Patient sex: M
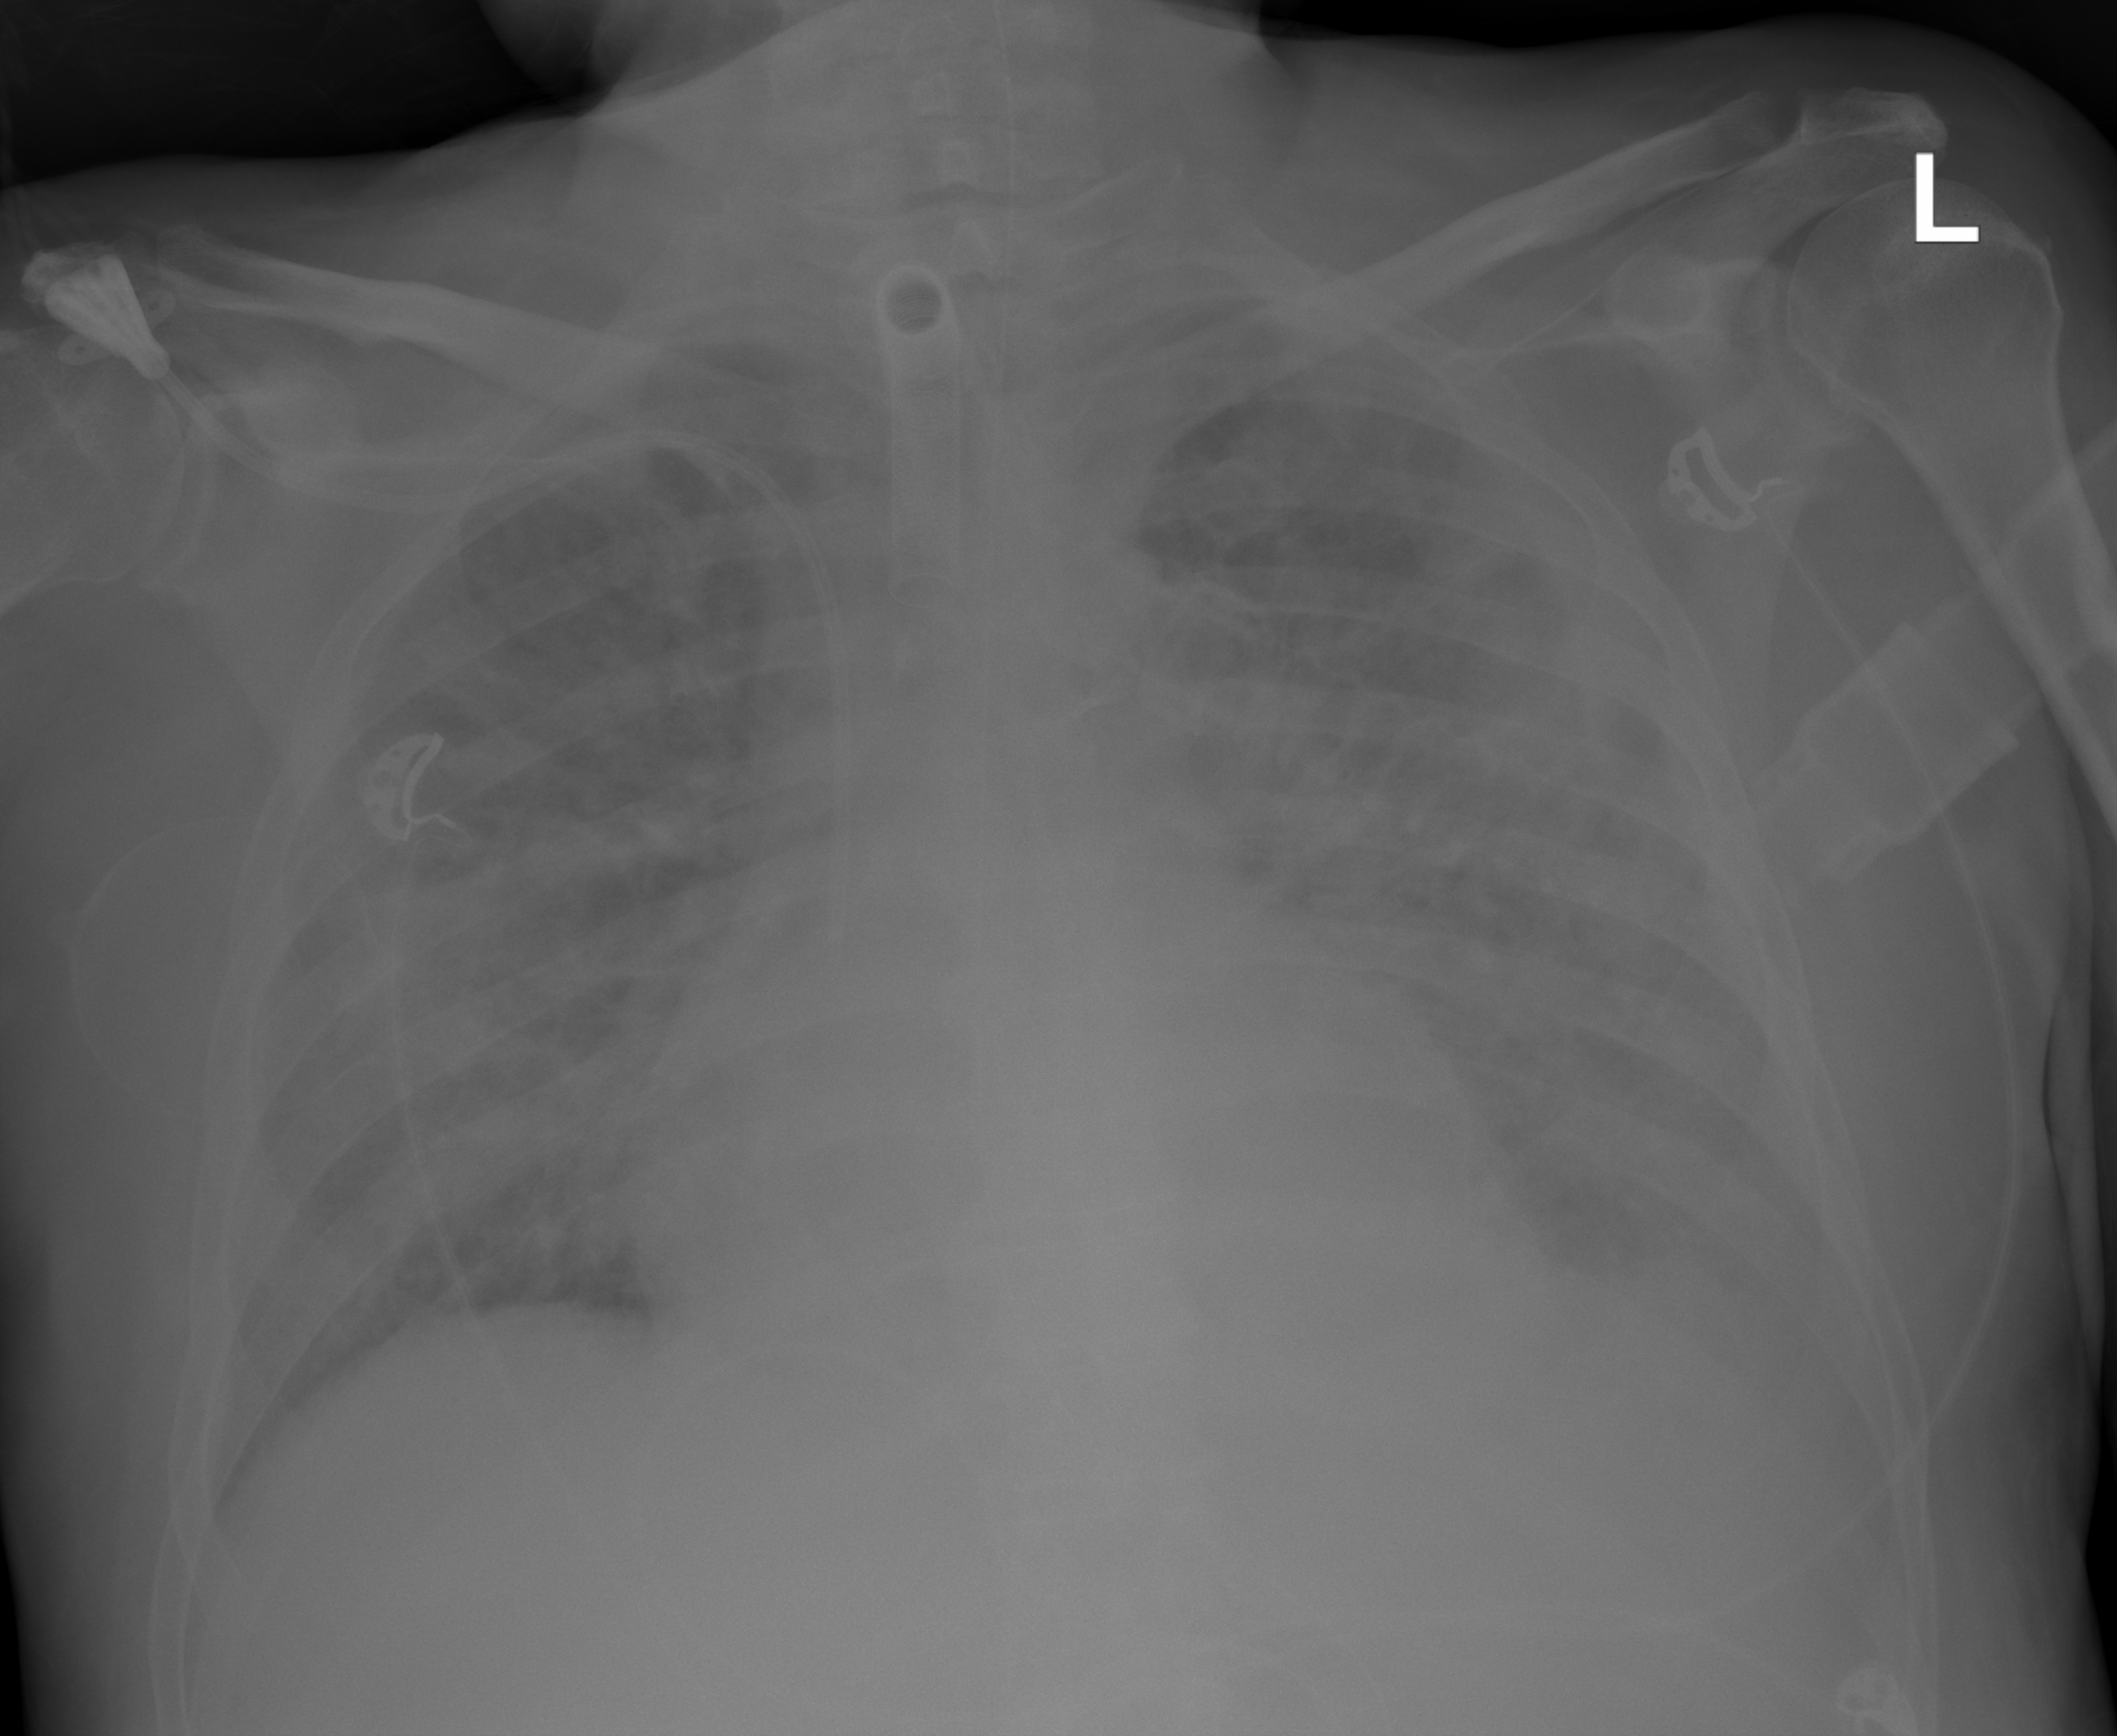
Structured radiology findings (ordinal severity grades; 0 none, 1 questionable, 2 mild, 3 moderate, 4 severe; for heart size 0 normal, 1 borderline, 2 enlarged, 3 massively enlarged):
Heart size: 2
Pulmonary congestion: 1
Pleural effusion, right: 1
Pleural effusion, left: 2
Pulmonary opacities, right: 3
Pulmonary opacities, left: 3
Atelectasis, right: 3
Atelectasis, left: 3